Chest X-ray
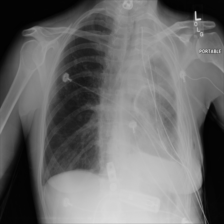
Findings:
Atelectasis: positive
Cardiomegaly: negative
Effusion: negative
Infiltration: negative
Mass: negative
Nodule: negative
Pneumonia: negative
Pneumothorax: negative
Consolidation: negative
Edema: negative
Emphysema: positive
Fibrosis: negative
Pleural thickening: negative
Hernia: negative